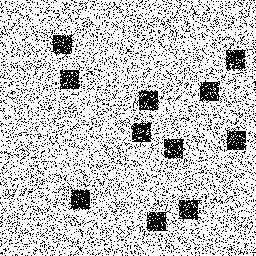
Squares: 11
Triangles: 0
Stars: 0
Total shapes: 11